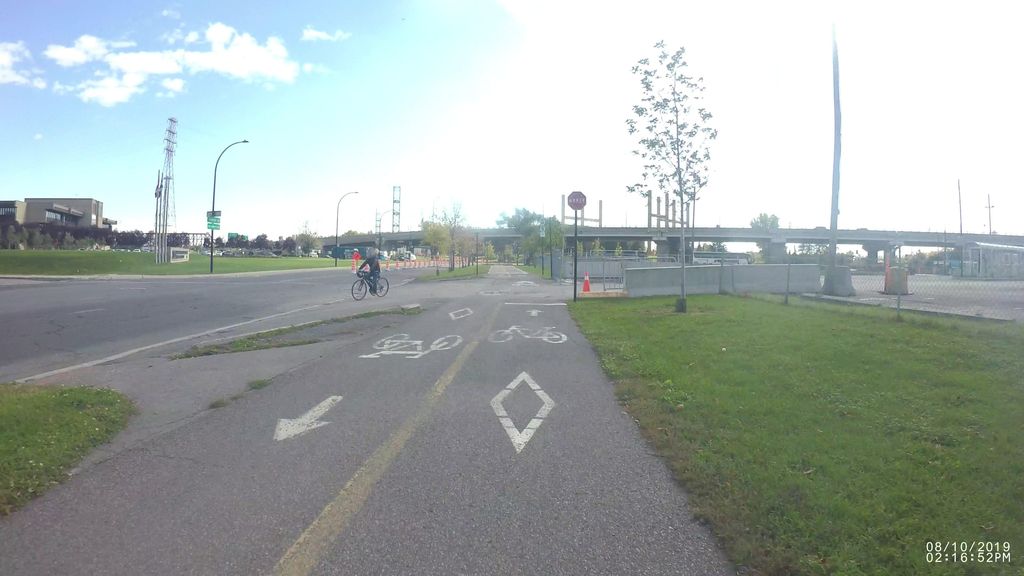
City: montreal